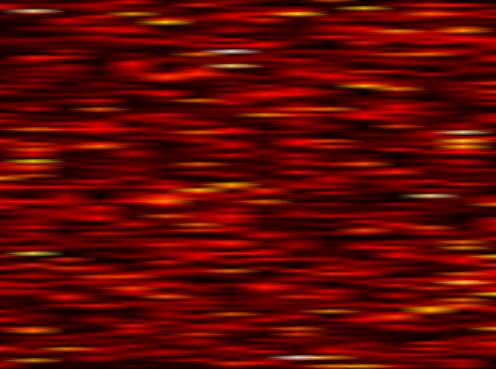
Label: OFDM